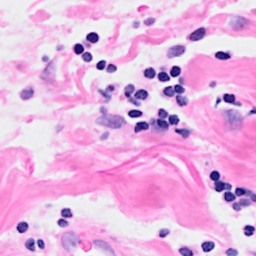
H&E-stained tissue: Breast